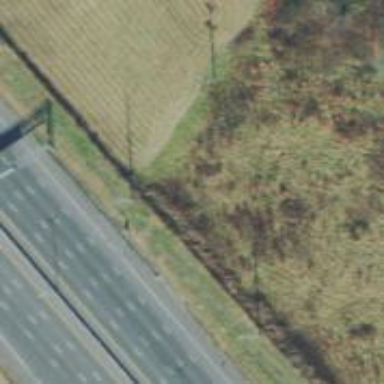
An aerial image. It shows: Power pole.